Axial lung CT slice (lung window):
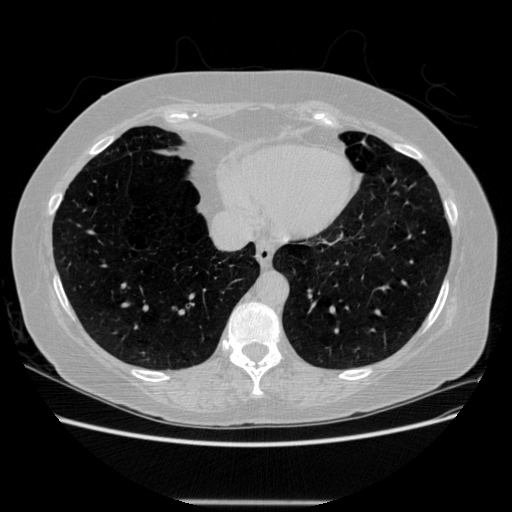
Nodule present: no